Question: I made a simple **<URL> **
i have 10 '<p>' elements.
after the first element i have a script :
which created 10 'Iframes' with 'SRc' , and appending them to the first element.
'''
for (var i=0;i<10;i++)
{
var t=$("<iframe />").css({'width':'50px','height':'50px'}).attr('src','http://www.msdn.com');
$("#hello").append(t);
}
'''
strange , but i do see the other 9 '<p>' , the complete loading of the whole iframes...
should'nt the addition of new elements ( the iframes) into the Page elements should block subsequent html rendering ?

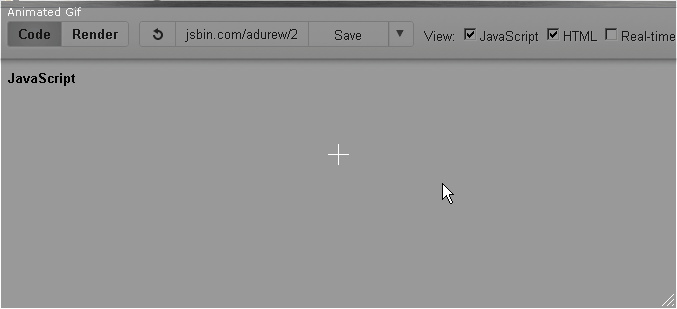
Answer: No. is single-threaded, but that doesn't mean that the browser can't launch more than one HTTP request concurrently. Consider that images also load via concurrent HTTP requests.
Adding an '<iframe>' to the document an HTTP request, but -- JavaScript is single-threaded -- the code does not wait for that to finish.